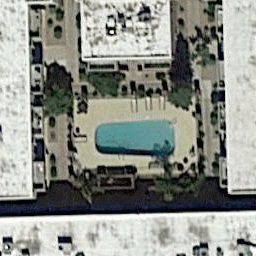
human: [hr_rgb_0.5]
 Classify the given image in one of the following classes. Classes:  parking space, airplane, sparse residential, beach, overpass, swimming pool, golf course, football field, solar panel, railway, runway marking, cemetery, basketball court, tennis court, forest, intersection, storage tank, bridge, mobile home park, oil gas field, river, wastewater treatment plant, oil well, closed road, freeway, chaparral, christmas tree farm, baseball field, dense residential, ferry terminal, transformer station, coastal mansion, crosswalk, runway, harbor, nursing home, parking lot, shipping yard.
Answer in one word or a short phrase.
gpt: swimming pool